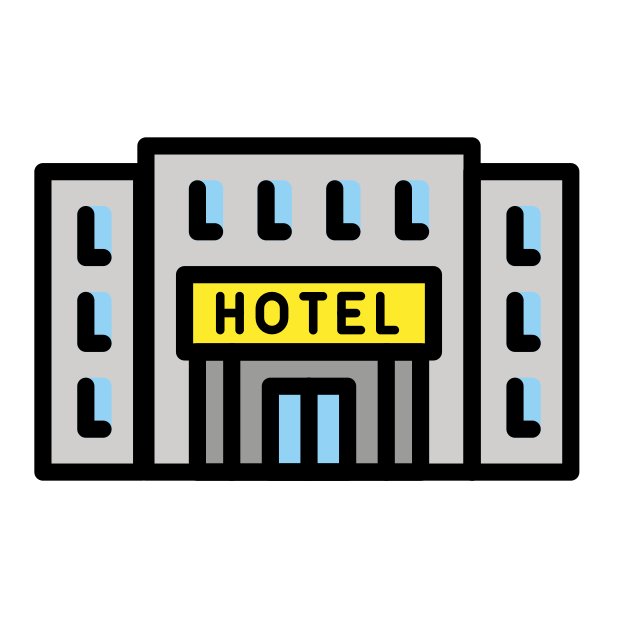
Emoji: 🏨
Name: hotel
Unicode: 0x1f3e8